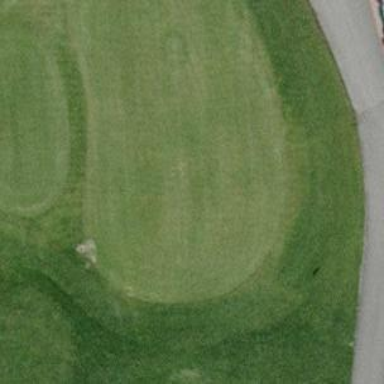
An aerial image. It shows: Grassy pitch designated for golf. It features vibrant green golf course.